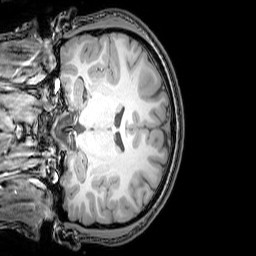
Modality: T1w
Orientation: coronal
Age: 21
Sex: male
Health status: healthy
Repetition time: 0.081 s
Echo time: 0.037 s